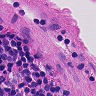
Metastatic tissue present: no